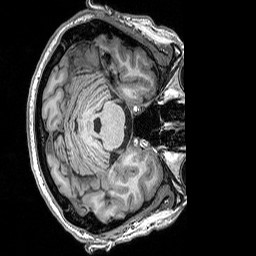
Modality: T1w
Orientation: axial
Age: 25
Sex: female
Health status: healthy
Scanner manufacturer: siemens
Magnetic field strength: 3 T
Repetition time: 2.53 s
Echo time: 0.00332 s